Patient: sex F, age 58
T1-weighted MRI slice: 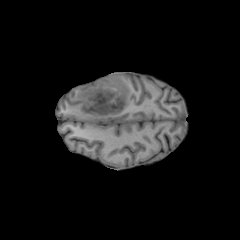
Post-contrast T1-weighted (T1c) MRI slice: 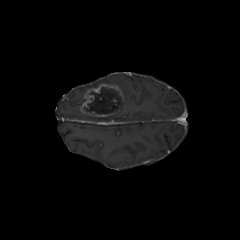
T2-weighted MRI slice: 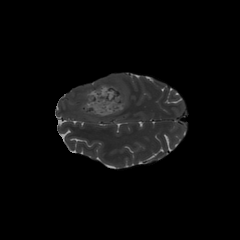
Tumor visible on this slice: yes
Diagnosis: Glioblastoma, IDH-wildtype
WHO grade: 4